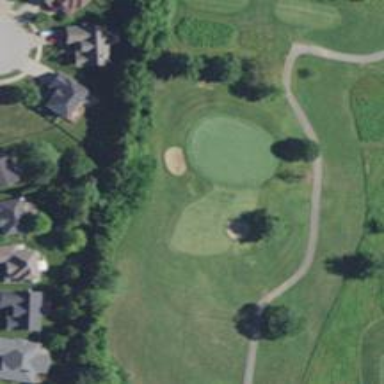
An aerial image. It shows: View of golf hole.